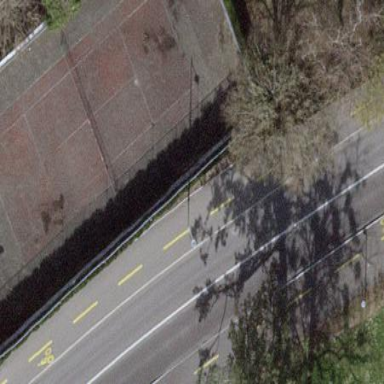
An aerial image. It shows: Asphalt tennis court.